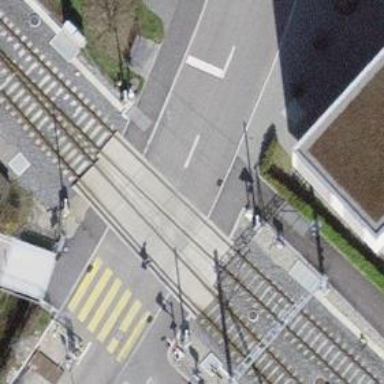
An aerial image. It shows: Railway level crossing.